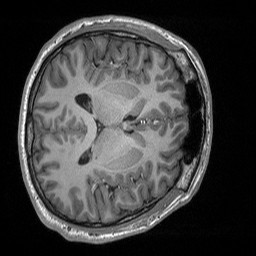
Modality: T1w
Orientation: axial
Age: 23
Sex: male
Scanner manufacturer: siemens
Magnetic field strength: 3 T
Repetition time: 2.53 s
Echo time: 0.00219 s